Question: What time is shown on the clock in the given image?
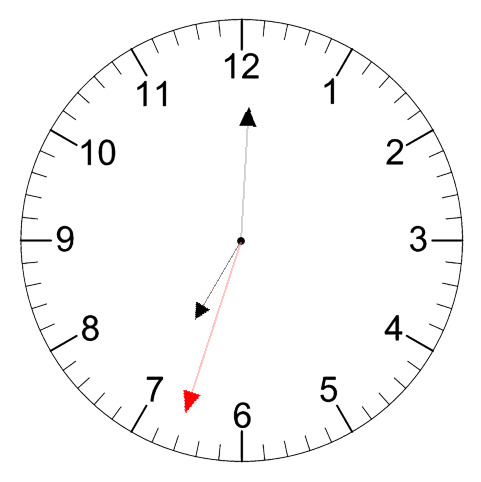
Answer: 07:00:33